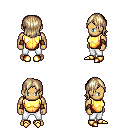
a pixel art fantasy rpg character, male body template, human, tanned skin, gold chest armor, white pants, white blonde long bangs hairstyle, cloth bracers, gold boots, four views (front, back, left, right), 2x2 character sprite sheet, small pixel art, hard edges, no anti-aliasing